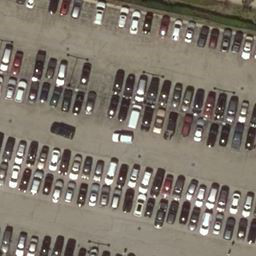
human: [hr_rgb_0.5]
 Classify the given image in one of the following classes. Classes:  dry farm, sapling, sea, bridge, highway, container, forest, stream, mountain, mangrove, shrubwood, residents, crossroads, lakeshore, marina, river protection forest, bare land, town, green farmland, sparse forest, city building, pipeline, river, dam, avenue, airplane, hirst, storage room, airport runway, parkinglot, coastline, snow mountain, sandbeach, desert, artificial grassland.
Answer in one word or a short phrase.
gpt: parkinglot